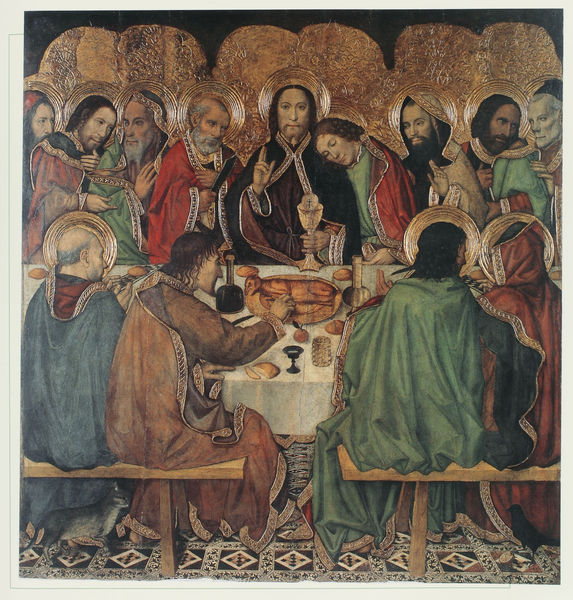
Titel: Sant Sopar; Abendmahl
Künstler: Jaume Huguet
Institution: Barcelona, Museu Nacional d’Art de Catalunya
Schlagwörter: blau, gemälde, mann, grün, abend, braun, kleider, männer, tisch, rot, bart, bibel, bild, bildnis, tischtuch, gewand, gold, haare, kelch, bank, essen, wein, brot, fleisch, becher, lamm, kreuz, fliesen, mäntel, gebet, mahl, brokat, karaffe, heiligenschein, christus, jesus, segen, abendmahl, pokal, jünger, borde, heilig, segensgestus, apostel, geand, judas, abendmal, letztes abendmahl, das letzte abendmahl, oblate, emenschen